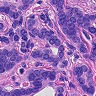
Metastatic tissue present: yes